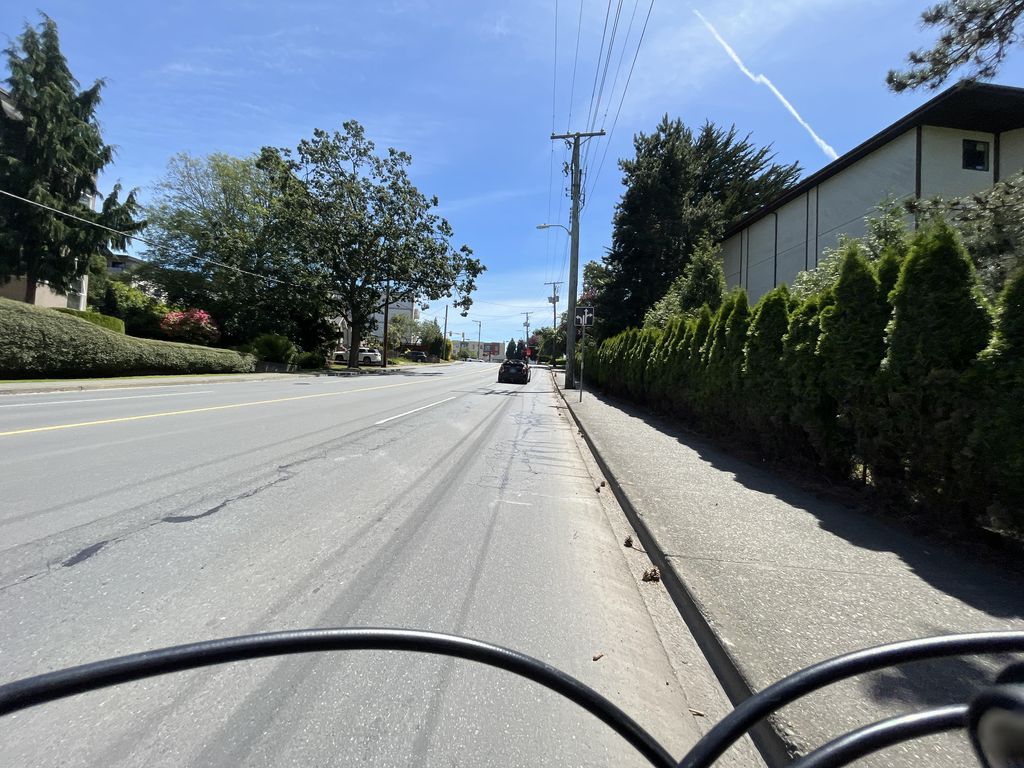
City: victoria